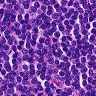
Metastatic tissue present: no